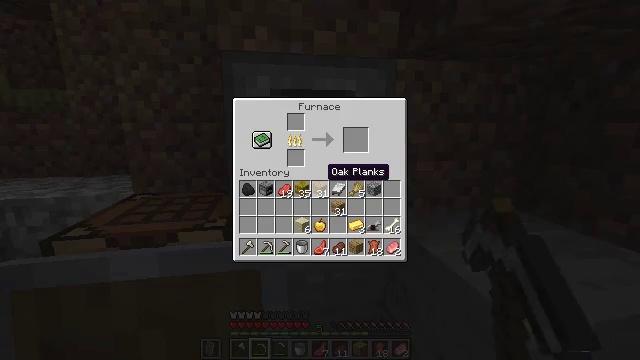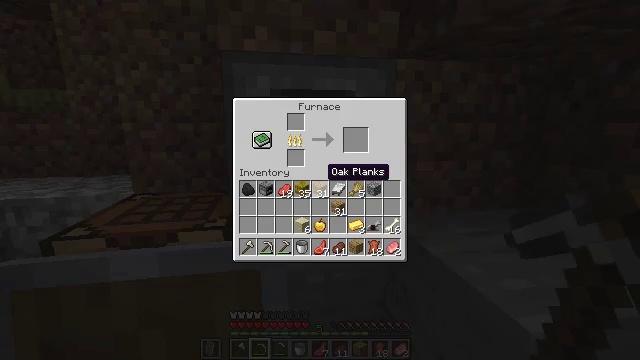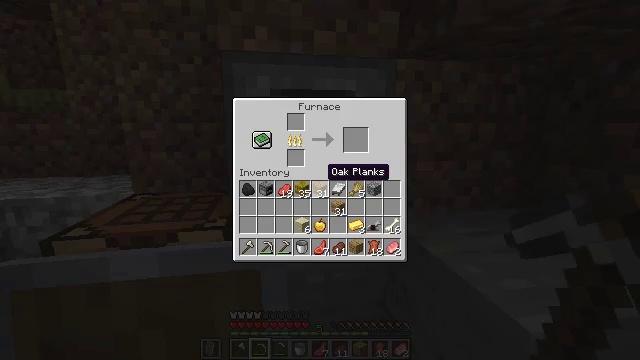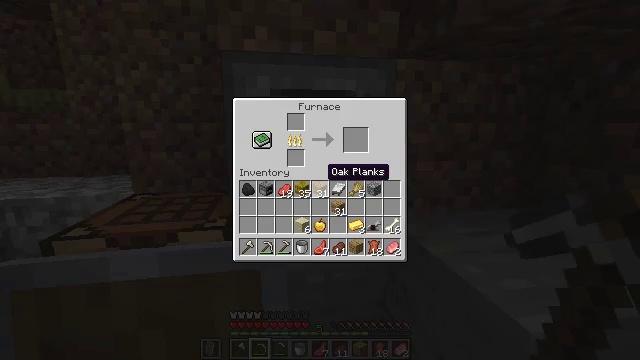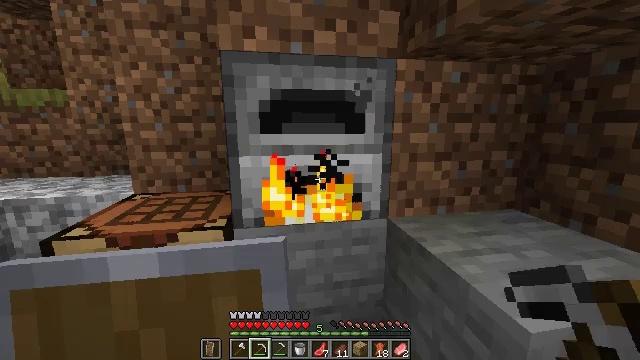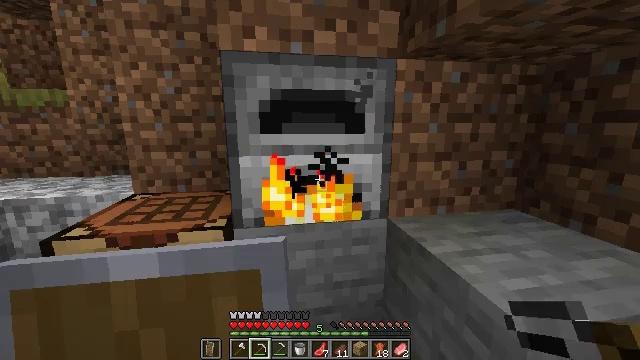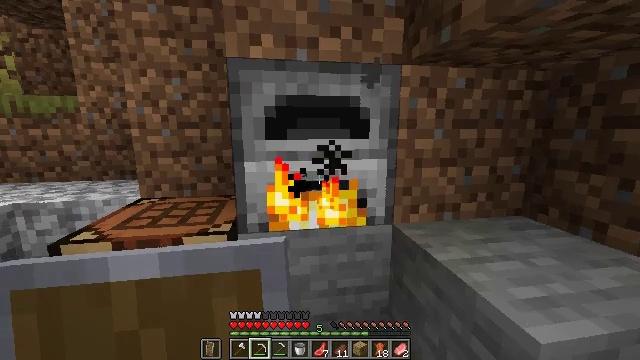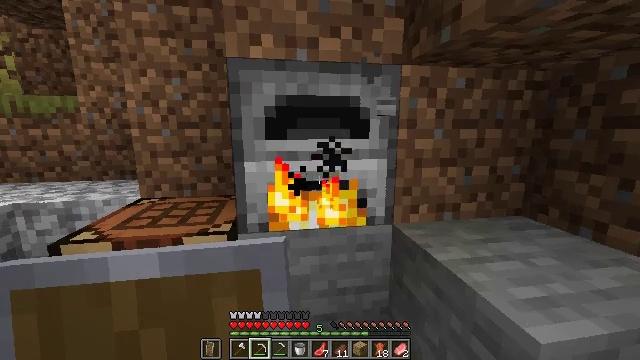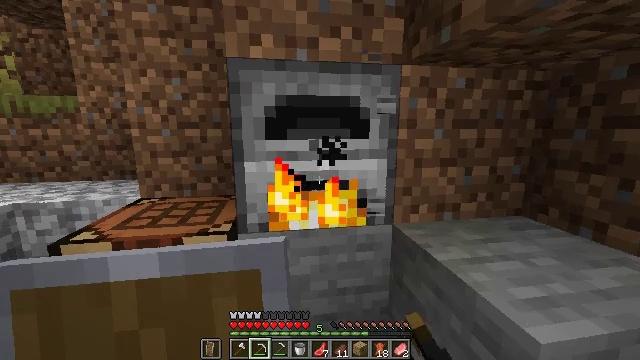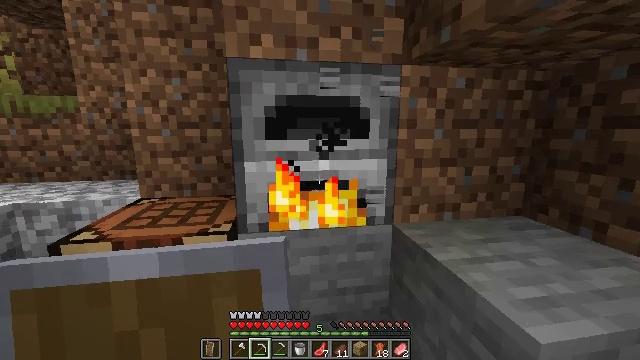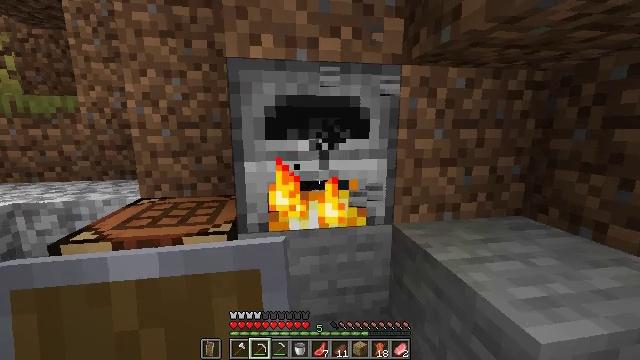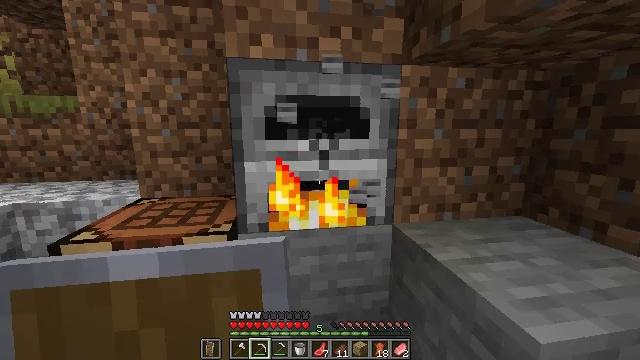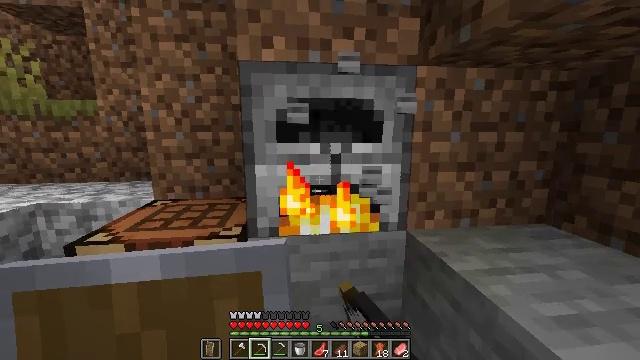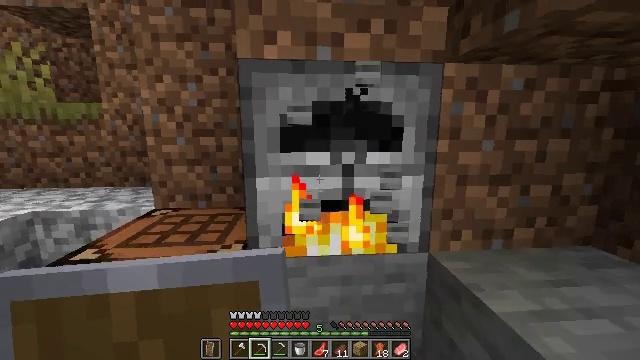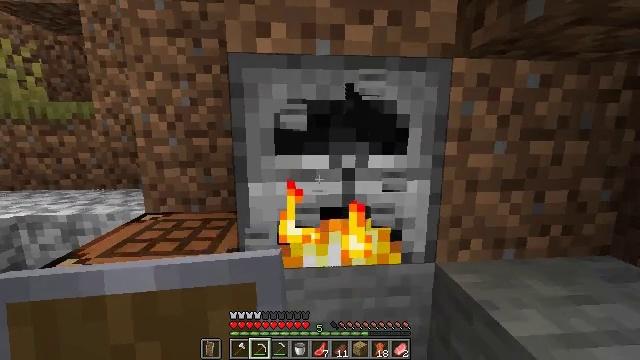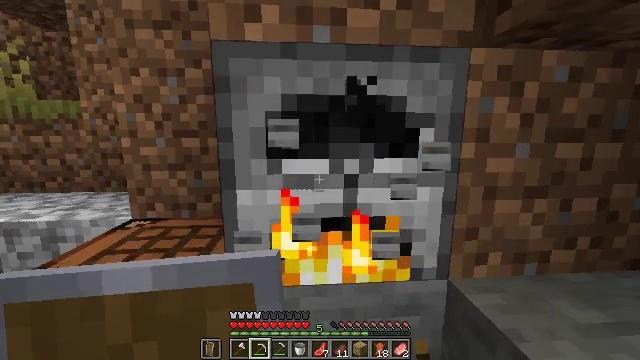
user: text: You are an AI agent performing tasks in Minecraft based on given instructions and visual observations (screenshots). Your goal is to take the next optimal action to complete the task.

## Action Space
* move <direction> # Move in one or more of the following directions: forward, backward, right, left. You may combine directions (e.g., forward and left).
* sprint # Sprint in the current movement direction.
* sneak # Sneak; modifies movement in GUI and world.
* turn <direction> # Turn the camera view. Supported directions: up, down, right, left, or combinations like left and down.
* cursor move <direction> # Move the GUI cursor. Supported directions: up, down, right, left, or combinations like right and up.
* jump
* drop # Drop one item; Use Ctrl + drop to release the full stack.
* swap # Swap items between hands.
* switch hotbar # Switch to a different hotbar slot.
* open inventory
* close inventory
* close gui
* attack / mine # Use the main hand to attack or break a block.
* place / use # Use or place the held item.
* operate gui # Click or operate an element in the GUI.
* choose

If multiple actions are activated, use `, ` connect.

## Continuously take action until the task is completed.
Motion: motion action
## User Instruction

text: Remove the furnace from its place.
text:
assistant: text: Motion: move forward, operate gui
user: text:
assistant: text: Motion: move forward, operate gui
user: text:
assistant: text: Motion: operate gui
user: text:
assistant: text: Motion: operate gui, close inventory
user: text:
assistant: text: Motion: close inventory
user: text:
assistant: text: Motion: turn left and up, close inventory
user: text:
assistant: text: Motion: attack / mine
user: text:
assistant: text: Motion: attack / mine
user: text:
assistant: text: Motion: attack / mine
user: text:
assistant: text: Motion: attack / mine
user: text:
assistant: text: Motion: attack / mine
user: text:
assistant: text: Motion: move forward, turn left, attack / mine
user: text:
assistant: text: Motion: move forward, turn left, attack / mine
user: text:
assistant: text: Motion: move forward, attack / mine
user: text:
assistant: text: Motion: attack / mine
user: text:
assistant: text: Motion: attack / mine
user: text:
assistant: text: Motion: attack / mine
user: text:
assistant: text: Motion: attack / mine
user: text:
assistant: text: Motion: attack / mine
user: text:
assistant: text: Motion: attack / mine
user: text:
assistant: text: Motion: attack / mine
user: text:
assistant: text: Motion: attack / mine
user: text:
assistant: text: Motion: attack / mine
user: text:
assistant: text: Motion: attack / mine
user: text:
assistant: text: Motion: attack / mine
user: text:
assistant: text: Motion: attack / mine
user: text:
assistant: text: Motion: attack / mine
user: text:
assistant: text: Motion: attack / mine
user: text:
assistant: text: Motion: attack / mine
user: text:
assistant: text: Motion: attack / mine